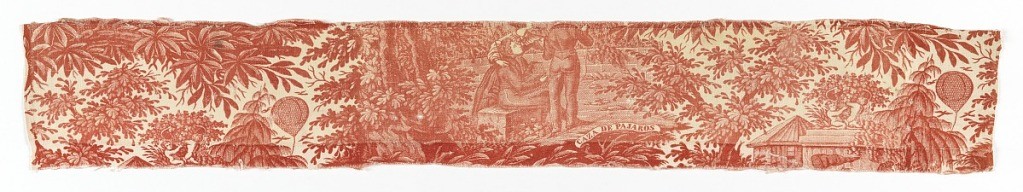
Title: Textile
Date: early 19th century
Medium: cotton Technique: printed by engraved roller on plain weave
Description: Narrow fragment in red on white with an incomplete scene of a male and female figure standing next to a seated male figure who holds an open box. They appear to be looking up to the sky. Below the group are the words, "Caza de Pajaros." The remaining design shows rooftops and leafy foliage.